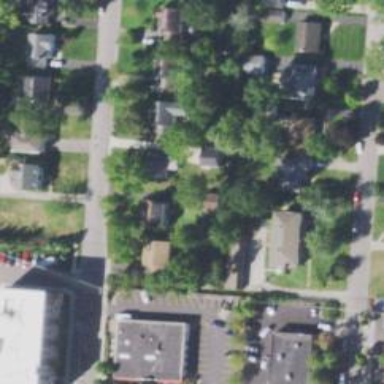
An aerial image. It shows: Residential driveway serving as service road.